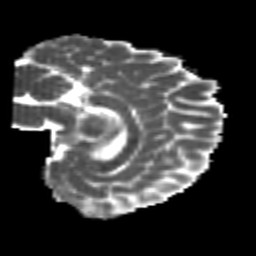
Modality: MD
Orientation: sagittal
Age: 22
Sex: female
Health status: healthy
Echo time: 0.074 s